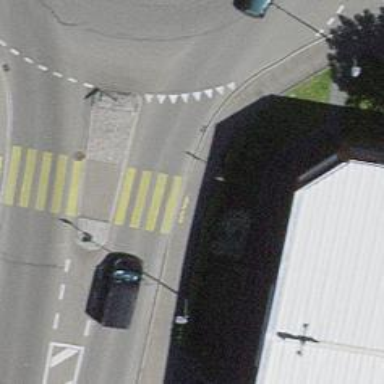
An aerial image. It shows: Uncontrolled zebra crossing on the road.